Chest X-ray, AP view. Patient: 42 years old, sex F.
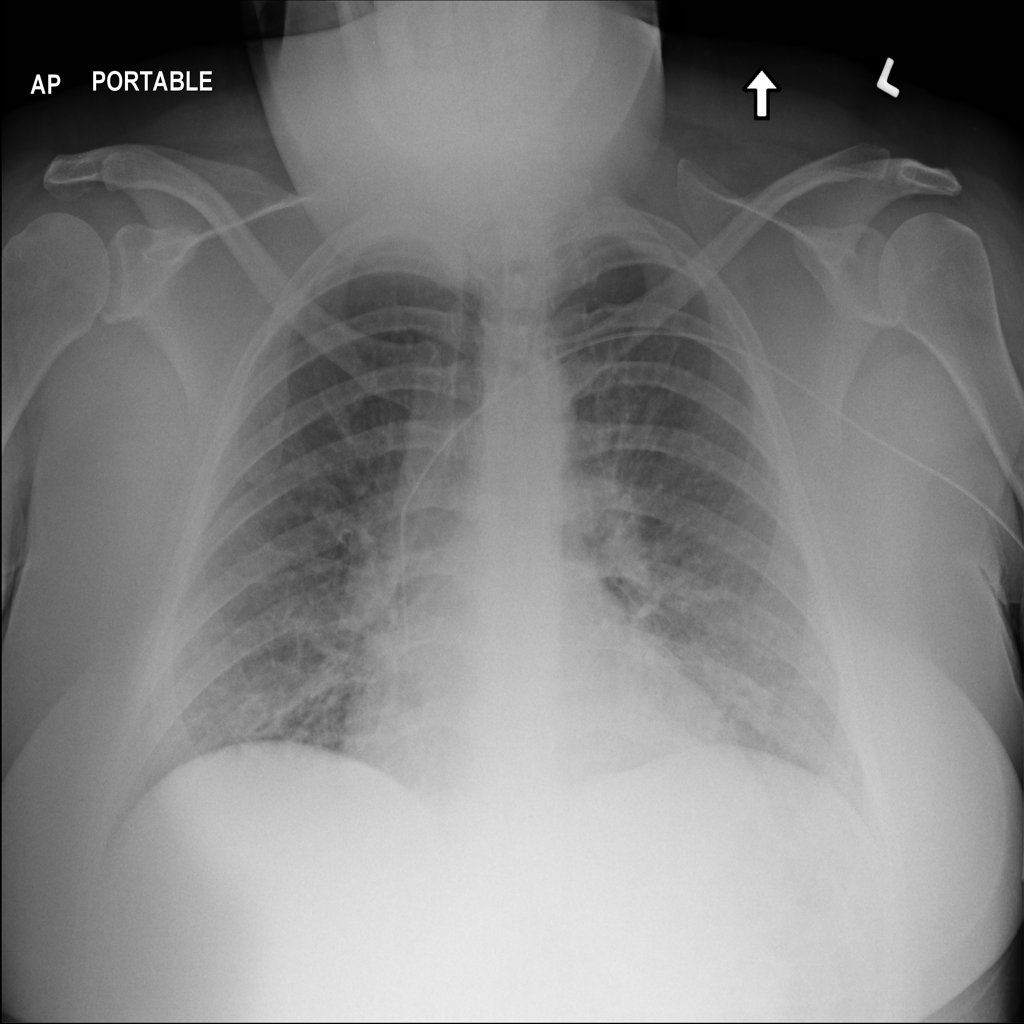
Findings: No Finding